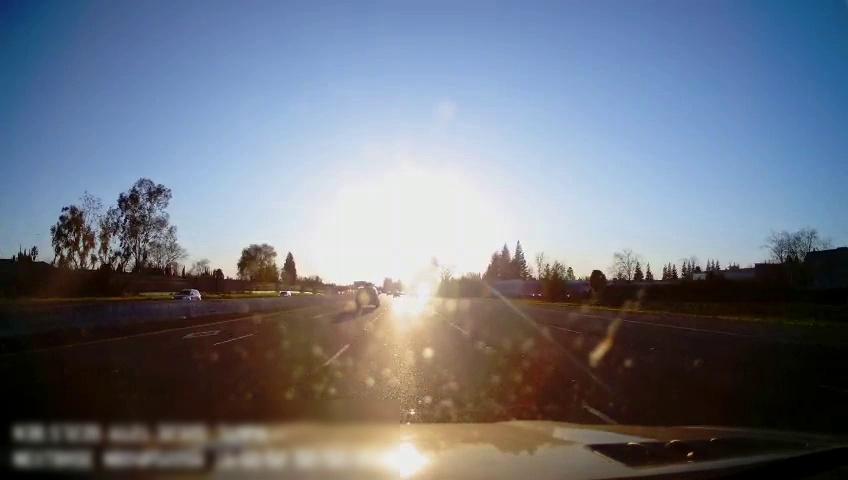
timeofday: Day
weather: Sunny
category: Drivable Space
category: Vehicles | SUV
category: Vehicles | Car
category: Vehicles | Car
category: Vehicles | SUV
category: Lanes | Alternate Lane
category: Lanes | Alternate Lane
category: Lanes | Current Lane
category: Lanes | Current Lane
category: Lanes | Alternate Lane
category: Lanes | Alternate Lane
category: Traffic | Signs